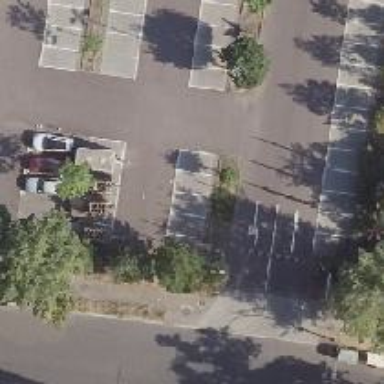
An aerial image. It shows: Parking aisle designated as service road.